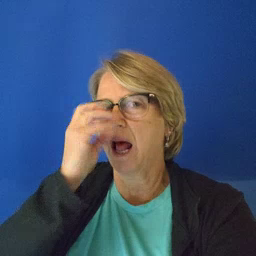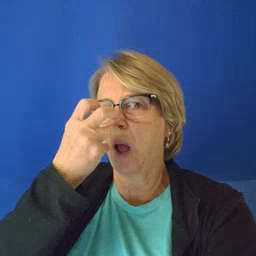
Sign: clown